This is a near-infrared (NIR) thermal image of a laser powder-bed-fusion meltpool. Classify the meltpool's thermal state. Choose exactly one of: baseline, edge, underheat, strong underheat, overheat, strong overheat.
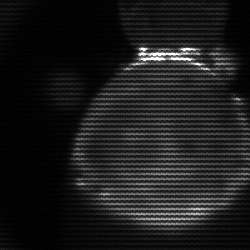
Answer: edge